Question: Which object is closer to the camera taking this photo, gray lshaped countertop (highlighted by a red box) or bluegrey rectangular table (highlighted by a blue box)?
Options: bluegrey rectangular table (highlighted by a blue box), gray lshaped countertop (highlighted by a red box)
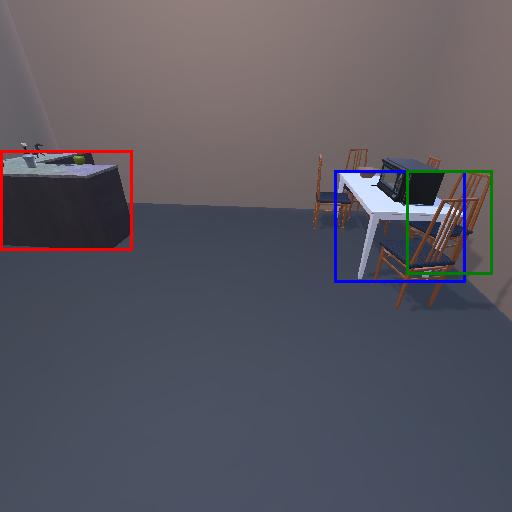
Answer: bluegrey rectangular table (highlighted by a blue box)